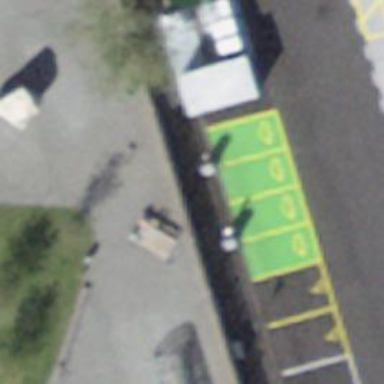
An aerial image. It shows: Charging station.